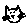
Label: cat